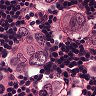
Metastatic tissue present: yes